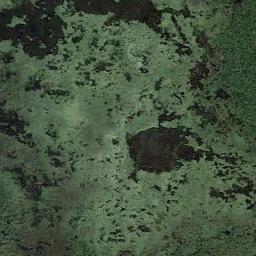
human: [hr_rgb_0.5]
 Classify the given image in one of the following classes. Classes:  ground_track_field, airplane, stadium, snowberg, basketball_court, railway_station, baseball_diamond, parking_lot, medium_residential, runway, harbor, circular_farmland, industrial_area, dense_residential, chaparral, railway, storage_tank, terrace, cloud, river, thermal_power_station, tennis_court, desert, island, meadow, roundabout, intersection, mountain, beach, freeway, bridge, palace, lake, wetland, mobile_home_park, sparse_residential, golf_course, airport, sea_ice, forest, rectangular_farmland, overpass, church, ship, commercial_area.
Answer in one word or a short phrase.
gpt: wetland